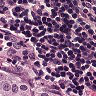
Metastatic tissue present: yes